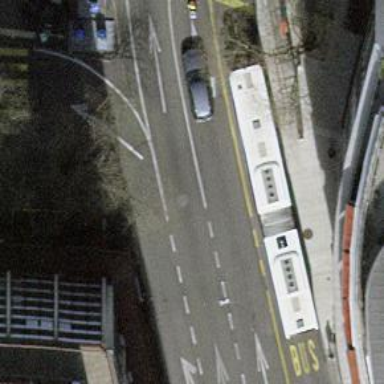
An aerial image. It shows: Tertiary road with asphalt surface. There is bus lane and shared cycleway.